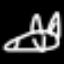
Label: airplane